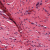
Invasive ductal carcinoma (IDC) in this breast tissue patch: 0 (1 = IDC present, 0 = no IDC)